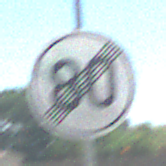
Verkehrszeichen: EndeGeschwindigkeit80
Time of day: Midday
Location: Outdoor (Nature)
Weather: Clear
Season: NotSpecified
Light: Natural